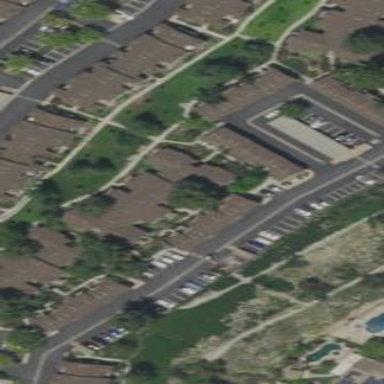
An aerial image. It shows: View of apartment building.